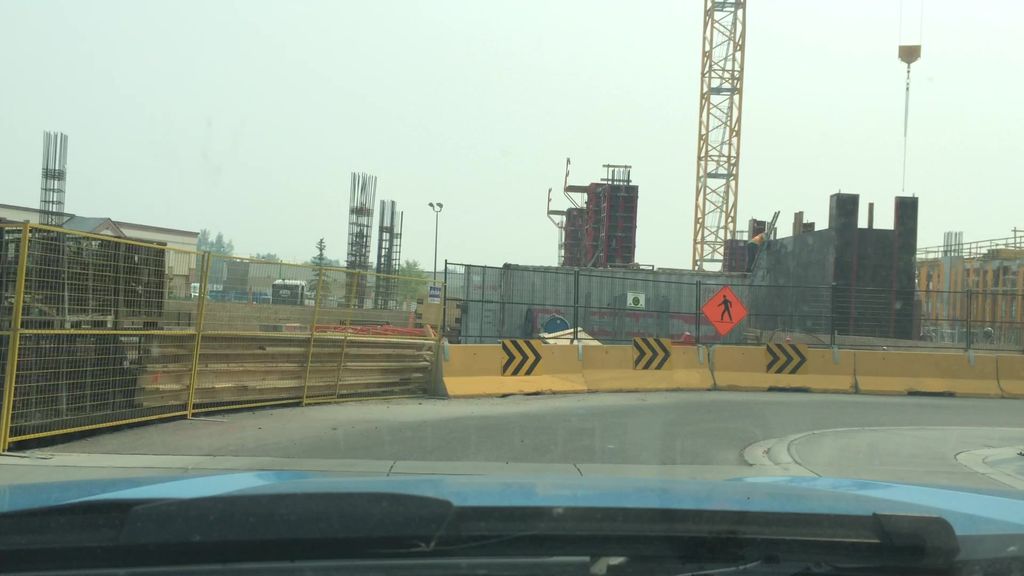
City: calgary